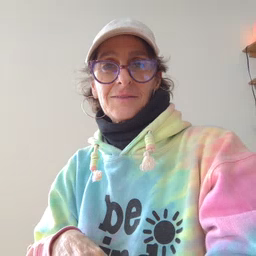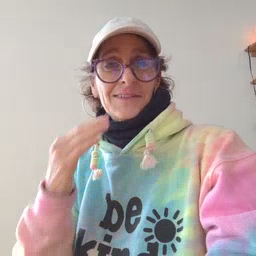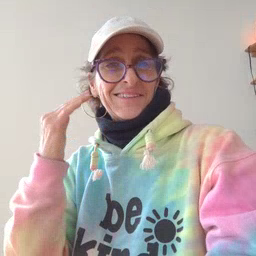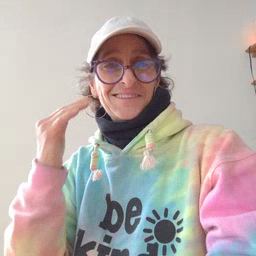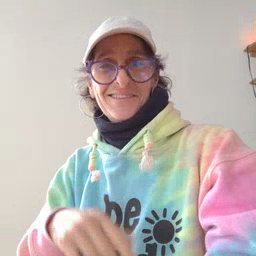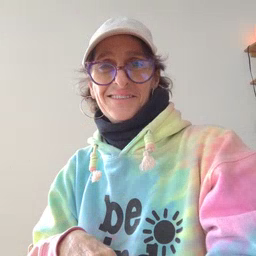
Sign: kiss